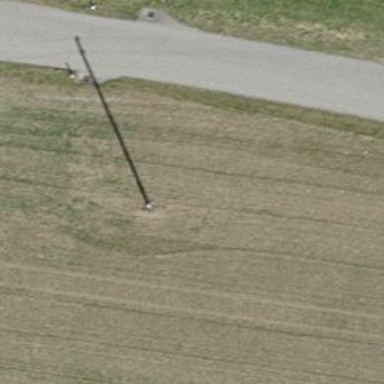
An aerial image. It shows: Power line is depicted.